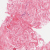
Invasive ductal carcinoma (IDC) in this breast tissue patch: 0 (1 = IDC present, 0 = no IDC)